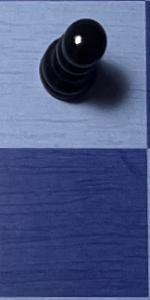
Label: Empty